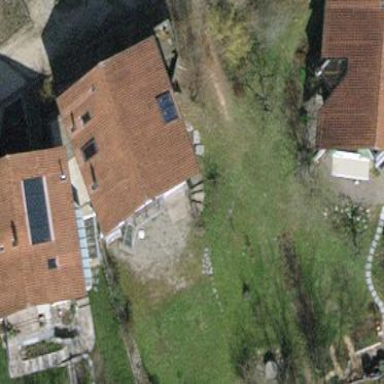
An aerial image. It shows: Detached building.